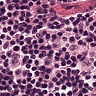
Metastatic tissue present: no